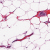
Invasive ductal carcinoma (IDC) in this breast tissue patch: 0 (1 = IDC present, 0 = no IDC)